Question: Context: I am prototyping in prep for (maybe) converting my WinForms app to WPF.
I make very simple tree view event handler for which the code is:
'''
var treeViewItem = (TreeViewItem)e.NewValue;
var treeViewItemTag = treeViewItem.Tag;
if (treeViewItemTag == "ViewForAMs")
{
ObjectQuery<AccountManagerView> oq = entities.AccountManagerViews;
var q =
from c in oq
select c;
dataGrid1.ItemsSource = q.ToList();
}
'''
and the XAML is:
'''
<Window x:Class="AccountingWpfApplication1.MainWindow"
xmlns="http://schemas.microsoft.com/winfx/2006/xaml/presentation"
xmlns:x="http://schemas.microsoft.com/winfx/2006/xaml"
Title="MainWindow" Height="350" Width="525" Loaded="Window_Loaded">
<DockPanel>
<TreeView Name="treeView1" ItemsSource="{Binding Folders}"
SelectedItemChanged="treeView1_SelectedItemChanged">
<TreeViewItem Header="Account Manager View" Tag="ViewForAMs"/>
</TreeView>
<DataGrid AutoGenerateColumns="True" Name="dataGrid1" />
</DockPanel>
</Window>
'''
When I ran it, I fully expected to see my data grid get populated but the == comparison failed on the second line of code above.
The debugger shows this:
QUESTION: why were there no compile or runtime errors? (same question another way: what is actually being compared such that the == operator outputs FALSE?)

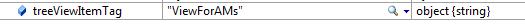
Answer: Cast the 'Tag' to 'string' first. In the default implementation on 'object', '==' compares references. As the 'Tag' property is of type 'object', it is using the lowest common '==' operator between 'object' and 'string', which is the 'object' implementation. By casting 'Tag' to 'string', the implementation on 'string' is used, which is a value comparision.